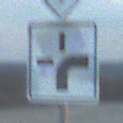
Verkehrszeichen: VerlaufVorfahrtsstrasse3
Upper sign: Vorfahrtsstrasse
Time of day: SunriseSunset
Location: Outdoor (Beach)
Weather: PartlyCloudy
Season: NotSpecified
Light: Natural